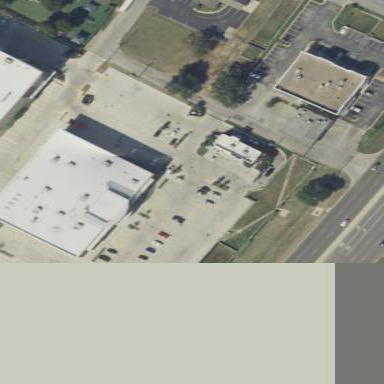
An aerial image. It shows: Fitness center building.